Question: I want to add a certain info from singerLine and titleSong to a certain column in csv my database looks like this csv img

I want to add those data in column 3(song) and 4(singer) when add to song button was clicked..
Here is my partial code (which i know isn't right yet plus im new to pyqt):
'''
from PyQt5 import QtCore, QtGui, QtWidgets
from PyQt5.QtWidgets import QMessageBox
import sys
import csv
class QuitMessage(QtWidgets.QMessageBox):
def __init__(self):
QtWidgets.QMessageBox.__init__(self)
self.setText("Really want to quit?")
self.addButton(self.No)
self.addButton(self.Yes)
class musicAdminUI(object):
def setupUi(self, musicAdmin):
musicAdmin.setObjectName("musicAdmin")
musicAdmin.resize(734, 601)
musicAdmin.setMinimumSize(QtCore.QSize(734, 601))
musicAdmin.setMaximumSize(QtCore.QSize(734, 601))
icon = QtGui.QIcon()
icon.addPixmap(QtGui.QPixmap("musicIcon.gif"), QtGui.QIcon.Normal,
QtGui.QIcon.Off)
musicAdmin.setWindowIcon(icon)
self.exitButton = QtWidgets.QPushButton(musicAdmin)
self.exitButton.setGeometry(QtCore.QRect(650, 565, 75, 23))
self.exitButton.setObjectName("exitButton")
self.titleSong = QtWidgets.QLineEdit(musicAdmin)
self.titleSong.setGeometry(QtCore.QRect(460, 240, 181, 20))
self.titleSong.setObjectName("titleSong")
self.singerLine = QtWidgets.QLineEdit(musicAdmin)
self.singerLine.setGeometry(QtCore.QRect(460, 270, 181, 20))
self.singerLine.setObjectName("singerLine")
self.singerLabel = QtWidgets.QLabel(musicAdmin)
self.singerLabel.setGeometry(QtCore.QRect(370, 270, 47, 13))
self.singerLabel.setObjectName("singerLabel")
self.titleLabel = QtWidgets.QLabel(musicAdmin)
self.titleLabel.setGeometry(QtCore.QRect(370, 240, 47, 13))
self.titleLabel.setObjectName("titleLabel")
self.availableSongs = QtWidgets.QPushButton(musicAdmin)
self.availableSongs.setGeometry(QtCore.QRect(390, 320, 261, 51))
self.availableSongs.setObjectName("availableSongs")
self.warningLabel = QtWidgets.QLabel(musicAdmin)
self.warningLabel.setGeometry(QtCore.QRect(410, 210, 261, 20))
self.warningLabel.setText("")
self.warningLabel.setObjectName("warningLabel")
self.exitButton.clicked.connect(self.CloseThis)
self.availableSongs.clicked.connect(self.addSong)
self.retranslateUi(musicAdmin)
QtCore.QMetaObject.connectSlotsByName(musicAdmin)
def retranslateUi(self, musicAdmin):
_translate = QtCore.QCoreApplication.translate
musicAdmin.setWindowTitle(_translate("musicAdmin", "Music Library"))
self.singerLabel.setText(_translate("musicAdmin", "Singer:"))
self.titleLabel.setText(_translate("musicAdmin", "Title:"))
self.exitButton.setText(_translate("AdminUI", "Exit"))
self.availableSongs.setText(_translate("musicAdmin", "Add Song"))
def addSong(self):
warn = QMessageBox()
voicer = self.singerLine.text()
title = self.titleSong.text()
temp = open("musics.csv", "a")
tempRead = csv.reader(temp)
song = voicer + ',' + title
songs = voicer + title
if songs != '': # if song has string
if voicer != '' or title != '':
temp.write(song + '
')
self.warningLabel.setText("Song is added")
else:
warn.setWindowTitle("System")
warn.setText("Song Details are required")
warn.setIcon(QtWidgets.QMessageBox.Warning)
warn.exec_()
else:
warn.setWindowTitle("System")
warn.setText("Song Details are required")
warn.setIcon(QtWidgets.QMessageBox.Warning)
warn.exec_()
def CloseThis(self, event):
reply = QuitMessage().exec_()
if reply == QtWidgets.QMessageBox.Yes:
self.musicAdmin.close()
if __name__ == "__main__":
app = QtWidgets.QApplication(sys.argv)
musicAdmin = QtWidgets.QDialog()
ui = musicAdminUI()
ui.setupUi(musicAdmin)
musicAdmin.show()
sys.exit(app.exec_())
'''
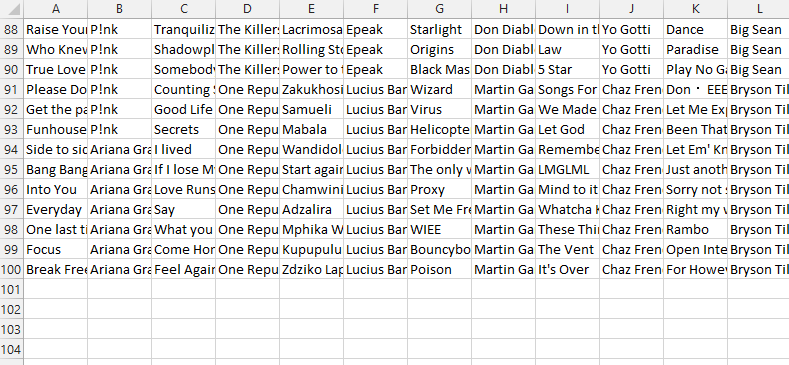
Answer: To add a new row we must use writerow that receives a list, according to your requirements should only be full of data in columns 3 and 4. For this we create a list of predefined size by csv and fill in the data.
'''
def addSong(self):
warn = QMessageBox()
voicer = self.singerLine.text()
title = self.titleSong.text()
temp = open("musics.csv", mode="r", errors='ignore') # ignore mistakes
reader = csv.reader(temp)
n_cols = len(next(reader)) #numbers of columns
temp = open("musics.csv", "a")
writer = csv.writer(temp)
if voicer != '' or title != '':
data = [""]*n_cols # create a list of empty string
data[2] = title # add 3 column
data[3] = voicer # add 4 column
writer.writerow(data)
self.warningLabel.setText("Song is added")
else:
warn.setWindowTitle("System")
warn.setText("Song Details are required")
warn.setIcon(QtWidgets.QMessageBox.Warning)
warn.exec_()
'''